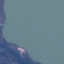
Land use / land cover class: SeaLake